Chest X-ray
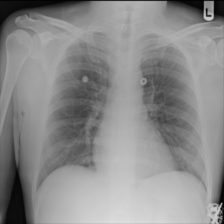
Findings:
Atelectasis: negative
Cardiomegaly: negative
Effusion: negative
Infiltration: negative
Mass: negative
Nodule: negative
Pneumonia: negative
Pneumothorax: negative
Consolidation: negative
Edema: negative
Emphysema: negative
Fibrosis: negative
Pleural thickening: negative
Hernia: negative